Field crop: tomato
Growth stage: 1
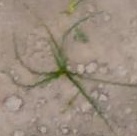
Species: cyperus